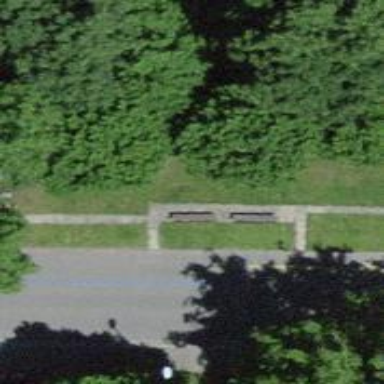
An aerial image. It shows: Bench.